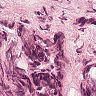
Metastatic tissue present: yes